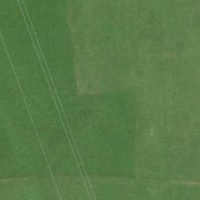
EUNIS habitat code: 26
Species observed at this site:
Marmota marmota